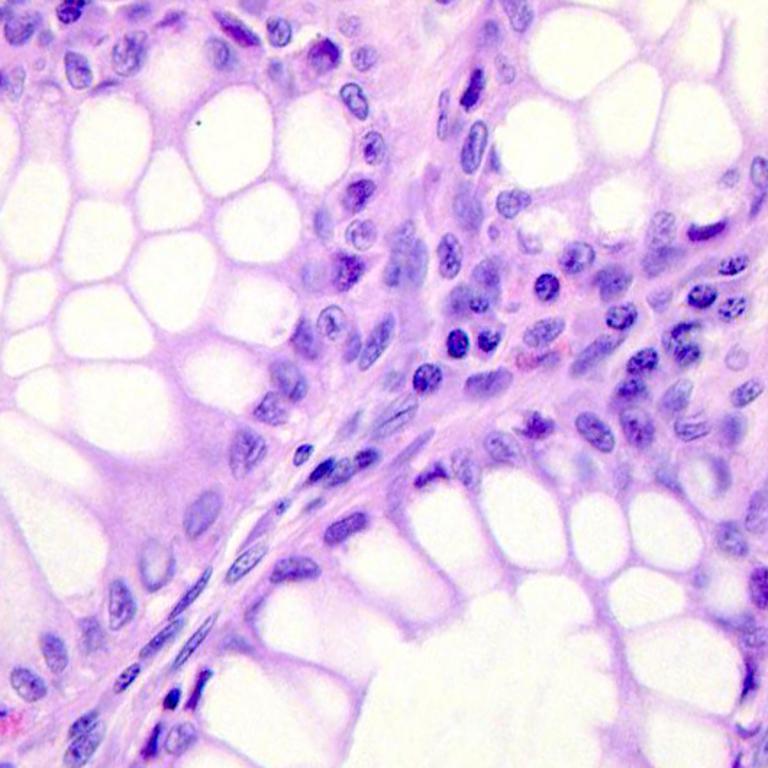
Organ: colon
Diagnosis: benign